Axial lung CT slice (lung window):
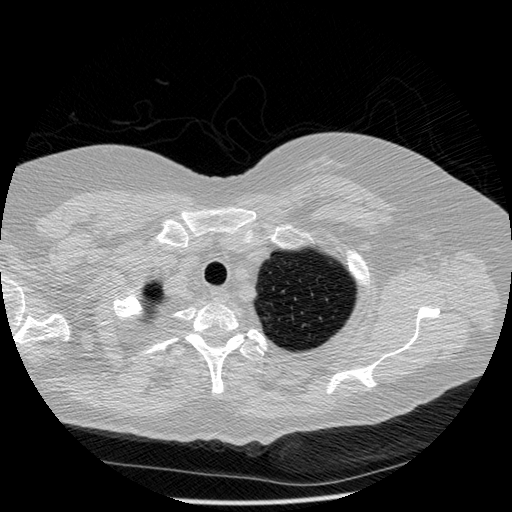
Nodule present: no